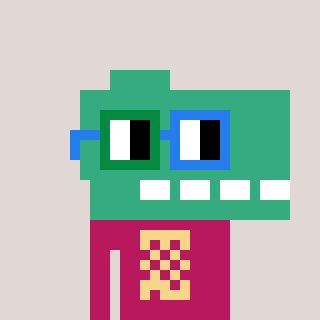
a pixel art character with square green and blue glasses, a dino-shaped head and a darkpink-colored body on a warm background